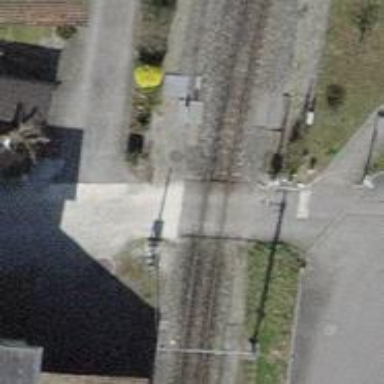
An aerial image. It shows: Railway crossing.